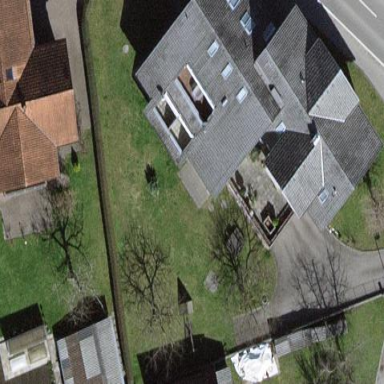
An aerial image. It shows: Image showing building with apartments.